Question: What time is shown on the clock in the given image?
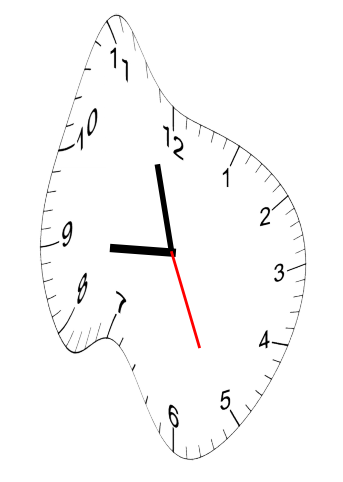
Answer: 08:57:26